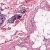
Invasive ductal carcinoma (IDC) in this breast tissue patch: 0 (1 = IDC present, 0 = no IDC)